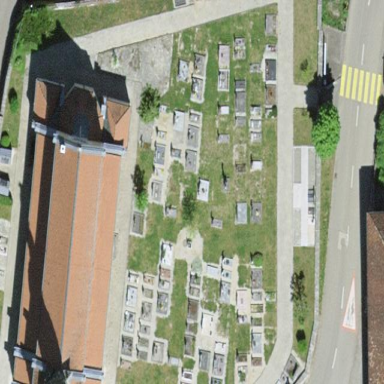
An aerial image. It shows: Cemetery.